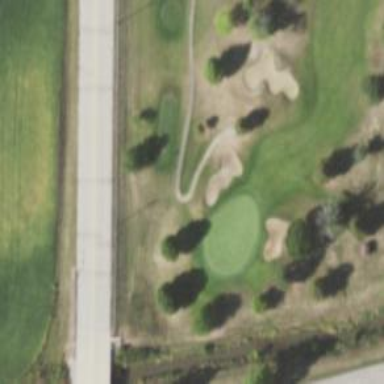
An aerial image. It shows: Path used for both walking and golf.